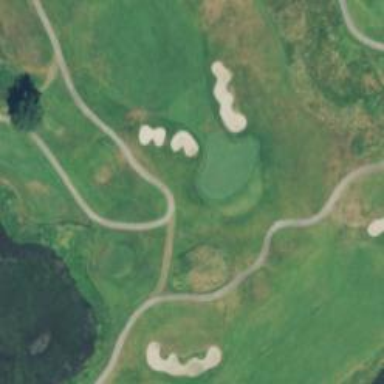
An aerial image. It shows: Golf hole.